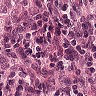
Metastatic tissue present: no